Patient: sex F, age 56
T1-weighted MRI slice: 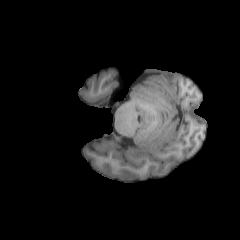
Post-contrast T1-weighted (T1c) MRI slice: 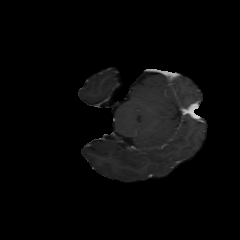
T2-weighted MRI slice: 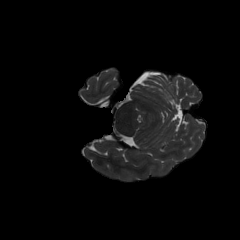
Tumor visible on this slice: no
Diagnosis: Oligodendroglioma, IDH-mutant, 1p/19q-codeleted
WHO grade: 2